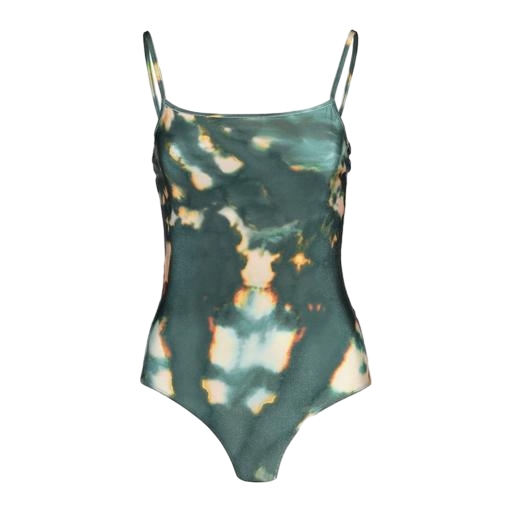
multicolor bodysuit, green and full tie dye pattern, multicolor mytheresa, white background